Question: Here's my question. I'm just not even sure where I should start.
List the first name, last name, and title of each employee, as well as the first name, lastname, and title of their supervisor; employees without supervisors should have null for theirsupervisor values. Alias only the columns for the supervisor toSuperFirst,SuperLast,andSuperTitle; columns should be ordered asFirstName,LastName,Title,SuperFirst,SuperLast, andSuperTitle.
Here's the ER Diagram:

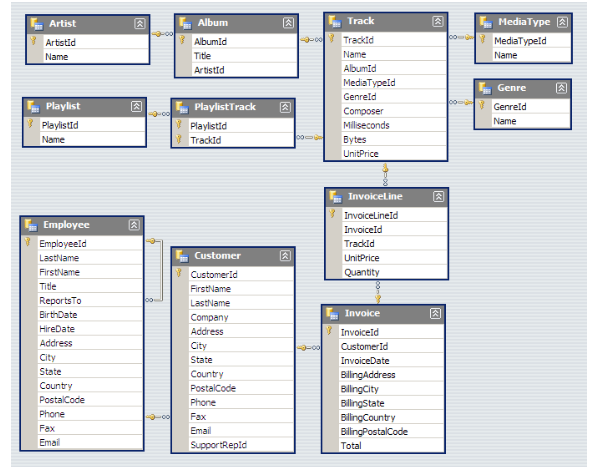
Answer: What is the question here? Please provide a clear question for us to work with.
Example Below for reference.
LEFT Join return all Employees all results that have a supervisor and ones that don't. The ones that don't would have a NULL value in the "S.*" columns. That should accomplish what you need.
'''
SELECT FirstName, LastName, Title, S.FirstName AS SuperFirst, S.LastName AS SupertLast, S.Title AS SuperTitle
FROM dbo.Employee E
LEFT JOIN dbo.Employee S ON E.ReportsTo = S.EmployeeID
'''